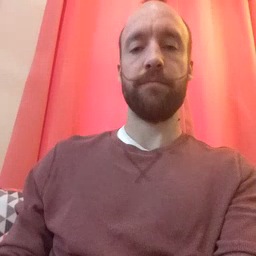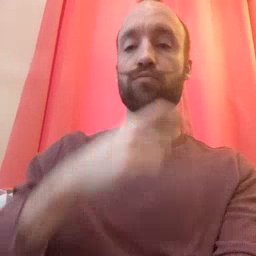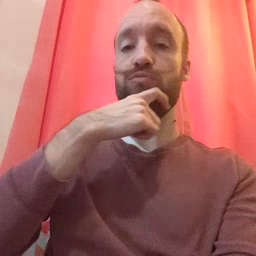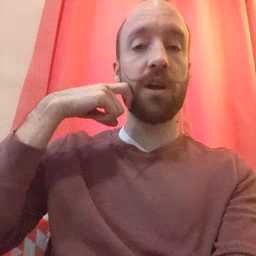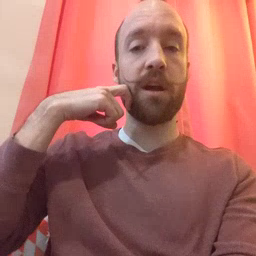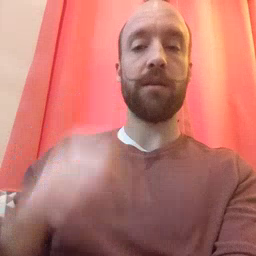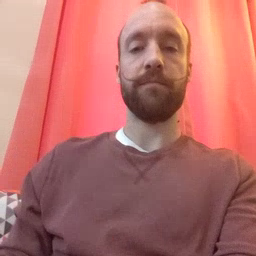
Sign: dry